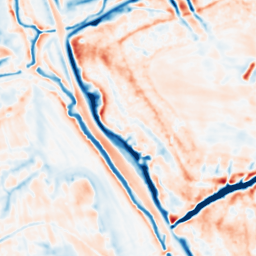
Category: multiscale
Decomposition family: dog_multiscale
Decomposition parameters: sigma_ratio: 1.4
n_scales: 5
base_sigma: 1
Upsampling method: bspline
Upsampling parameters: scale: 8
Upsampling scale: 8